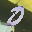
Label: 0